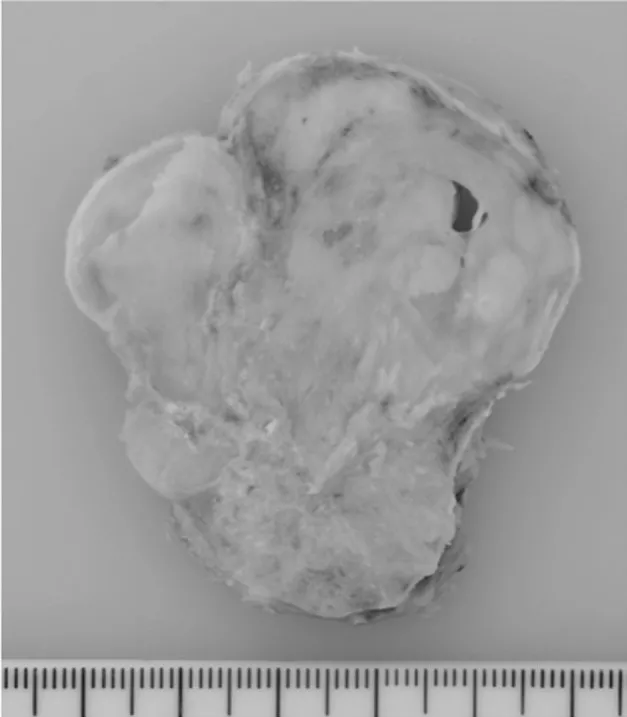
Cut section of the ossifying fibromyxoid tumor displaying a well-circumscribed, gray-white, multinodular appearance.
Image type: medical_photograph (other_medical_photograph)